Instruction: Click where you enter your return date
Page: home
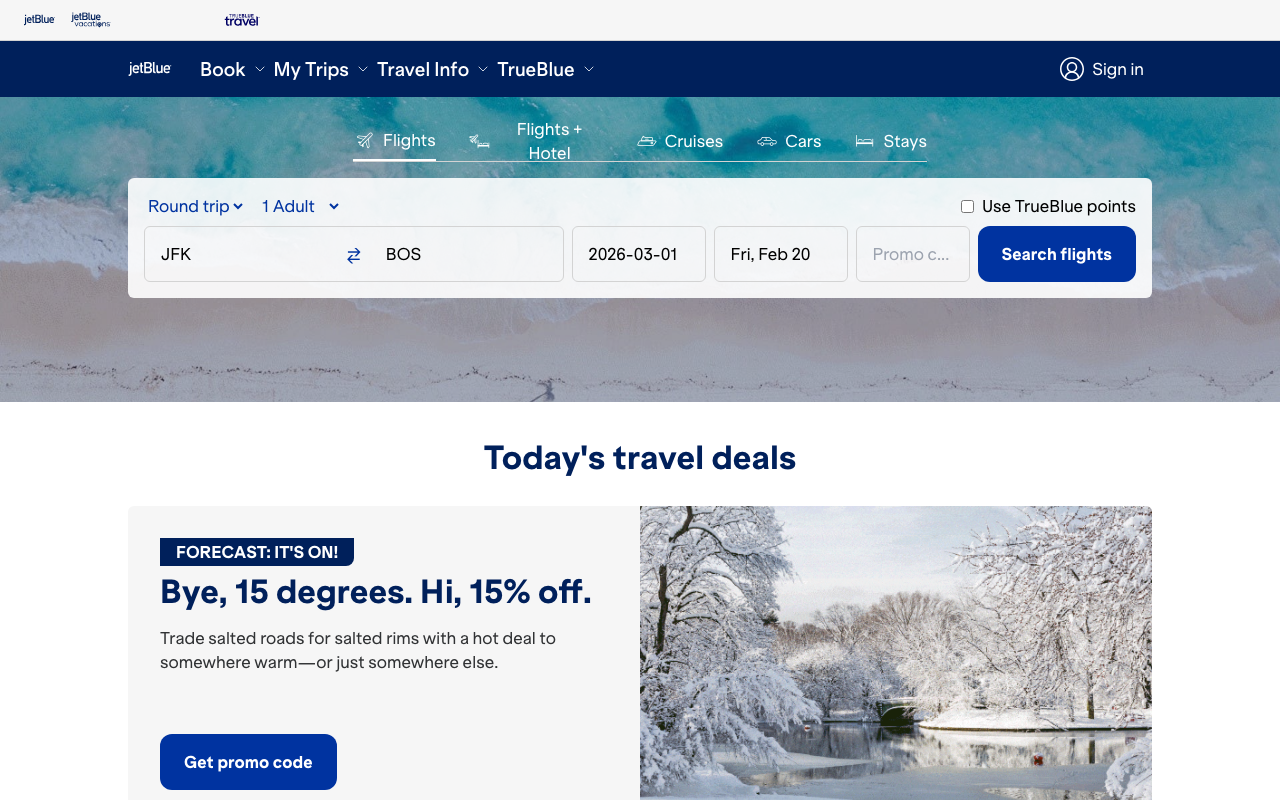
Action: click